Current action and preconditions to check: trajectory_clear

Your task: For each precondition in the list above, predict whether it will hold at this action.

Consider the current scene as observed from the mobile robot's camera, and analyze the predicted future states of all dynamic agents (e.g., people, animals, vehicles, or any moving entities) within the NEXT SECOND.

IMPORTANT: Only answer "very likely" if you are absolutely certain—based on strong, clear evidence—that a dynamic agent will violate the precondition in the predicted future state. Do NOT answer "very likely" for unlikely, ambiguous, or low-probability risks.

Ask yourself for each precondition: Is there a high probability, with clear and convincing evidence, that the predicted future states of any dynamic agent will interfere with the predicted future state of the currently executing action within the NEXT SECOND, causing that precondition to fail?

Assess the risk level based on these predictions. Use "likely" or "very likely" if motions create a clear risk of interference.

Use "neutral" or "improbable" if agents are nearby but their predicted paths are clearly diverging or non-conflicting.

Failure Risk Categories: "very improbable", "improbable", "neutral", "likely", "very likely"

Answer Format: Output ONLY the probability_of_failure value from these categories: "very improbable", "improbable", "neutral", "likely", "very likely"

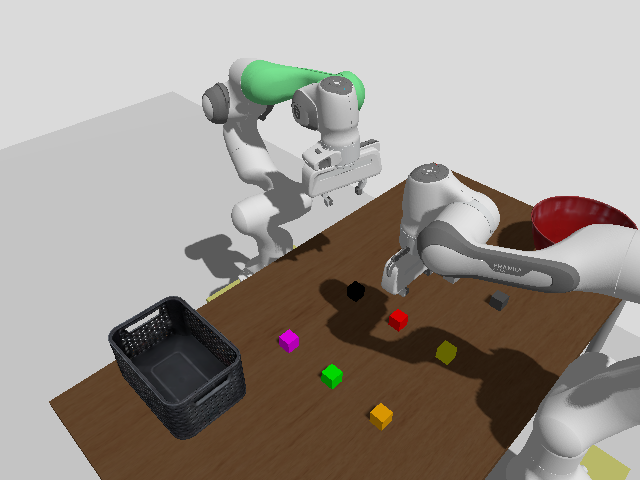

Answer: improbable